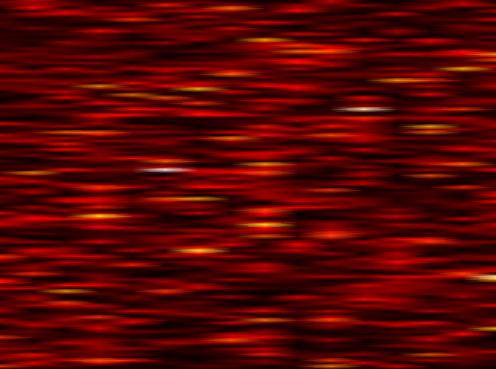
Label: FOFDM